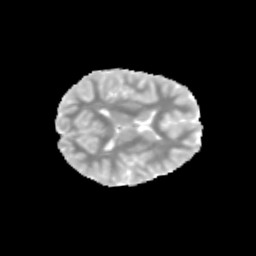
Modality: MD
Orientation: axial
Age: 9
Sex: female
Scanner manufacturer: siemens
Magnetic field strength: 3 T
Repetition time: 3.8 s
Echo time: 0.07 s